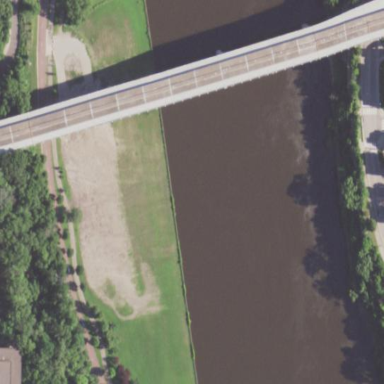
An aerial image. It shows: Pedestrian bridge with asphalt surface.